Question: How do I replace my android app Google maps radius circle with a blue translucent one as in image also blue marker with blue circle?
I can make the circle have a particular outline and fill but it doesn't look anywhere near as nice as the one depicted in the image below. How do I do that? my code so far is below also.
Code:
'''
private GoogleMap googleMap;
@Override
protected void onCreate(Bundle savedInstanceState) {
super.onCreate(savedInstanceState);
setContentView(R.layout.activity_main);
try {
initilizeMap();
} catch (Exception e) {
e.printStackTrace();
}
}
private void initilizeMap() {
if (googleMap == null) {
googleMap = ((MapFragment) getFragmentManager().findFragmentById(
R.id.map)).getMap();
LatLng latLng = new LatLng(28.982518, -81.542272);
gooleMap.addMarker(new MarkerOptions().position(latLng));
Circle circle = gooleMap.addCircle(new CircleOptions()
.center(new LatLng(28.982518, -81.542272))
.radius(1000)
.strokeColor(Color.RED)
.fillColor(Color.PURPLE));
mMap.addCircle(new CircleOptions()
.center(center)
.radius(radius)
.strokeWidth(0f)
.fillColor(0x550000FF));
}
}
@Override
protected void onResume() {
super.onResume();
initilizeMap();
}
}
'''
Android xml:
'''
<?xml version="1.0" encoding="utf-8"?>
<RelativeLayout xmlns:android="http://schemas.android.com/apk/res/android"
android:layout_width="fill_parent"
android:layout_height="fill_parent" >
<fragment
android:id="@+id/map"
android:name="com.google.android.gms.maps.MapFragment"
android:layout_width="match_parent"
android:layout_height="match_parent"/>
</RelativeLayout>
'''
Image:
>
To confirm, what I'm trying to do is:
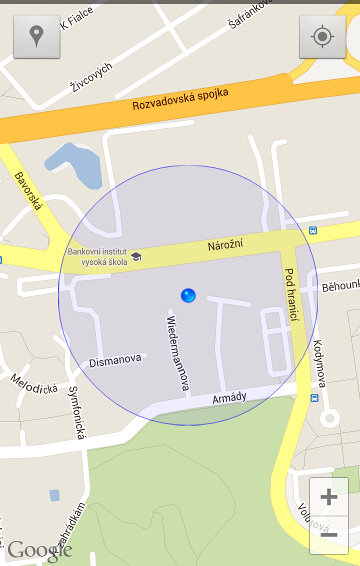
Answer: '''
CircleOptions circleOptions = new CircleOptions()
.center(latlng)
.radius(500)
.strokeWidth(2)
.strokeColor(Color.BLUE)
.fillColor(Color.parseColor("#500084d3"));
// Supported formats are: #RRGGBB #AARRGGBB
// #AA is the alpha, or amount of transparency
mMap.addCircle(circleOptions);
'''